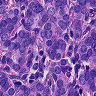
Metastatic tissue present: yes